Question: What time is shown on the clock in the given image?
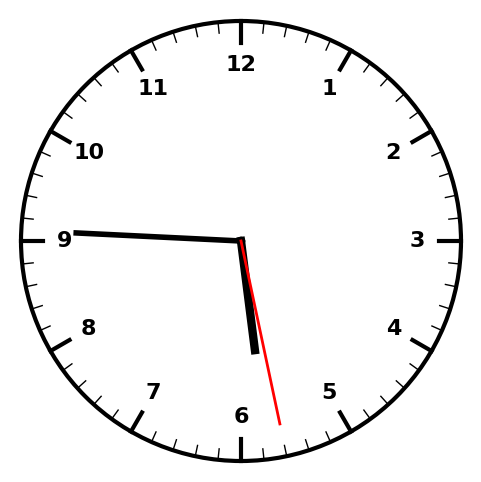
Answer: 05:45:28